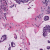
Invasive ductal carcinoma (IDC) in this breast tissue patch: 0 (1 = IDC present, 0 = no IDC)